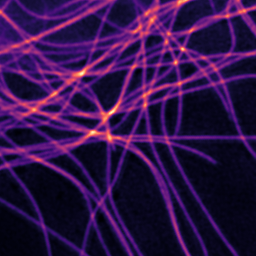
Label: Super-resolution Microtubules image